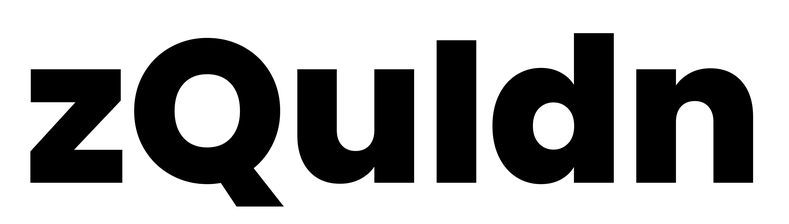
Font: Poppins-ExtraBold